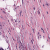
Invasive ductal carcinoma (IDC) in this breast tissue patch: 1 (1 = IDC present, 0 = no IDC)